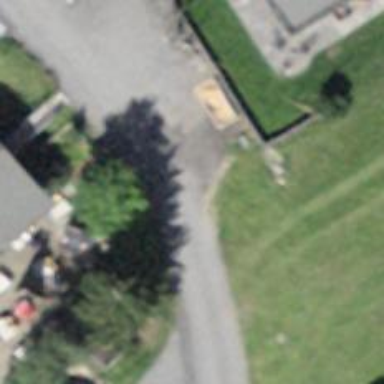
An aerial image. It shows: Alleyway designated as service road.